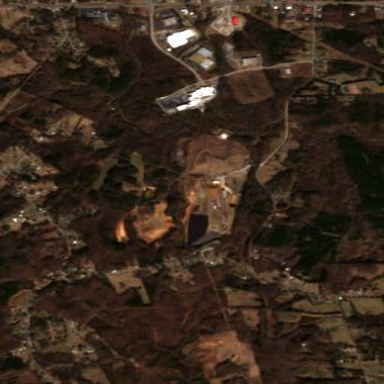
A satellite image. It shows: Quarry area.